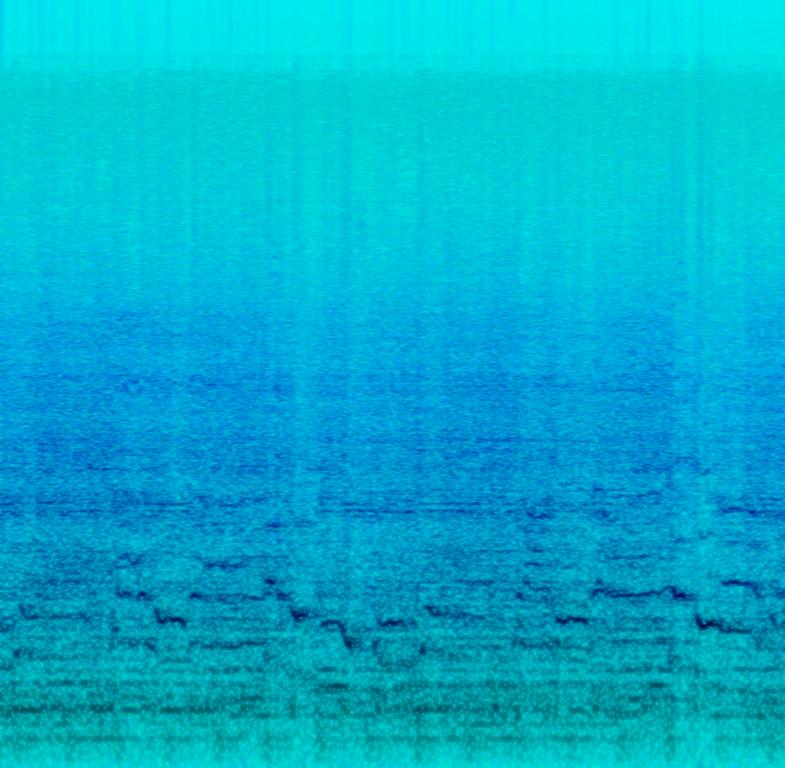
The rock music features a male voice singing a repeating melody and being backed by other male vocals. The electric guitar plays fast chords with a distortion effect on and the bass guitar follows with the same speed. The drums play a fast repeating rhythm. The quality of the audio is really low and so this leads me to believe this is an amateur recording.